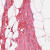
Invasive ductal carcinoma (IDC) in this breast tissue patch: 0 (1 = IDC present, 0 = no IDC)